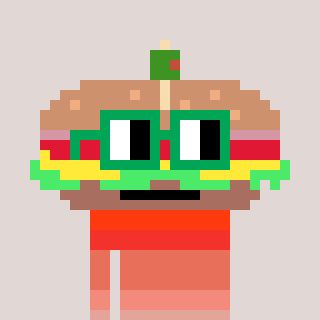
a pixel art character with square green glasses, a sandwich-shaped head and a bege-colored body on a warm background